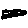
Label: bird